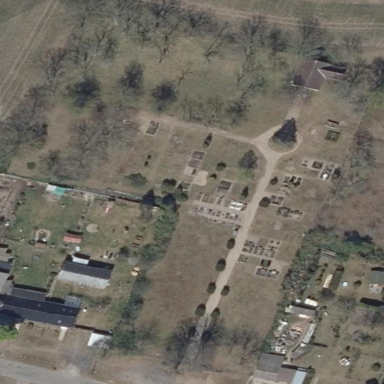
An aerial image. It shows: Cemetery.